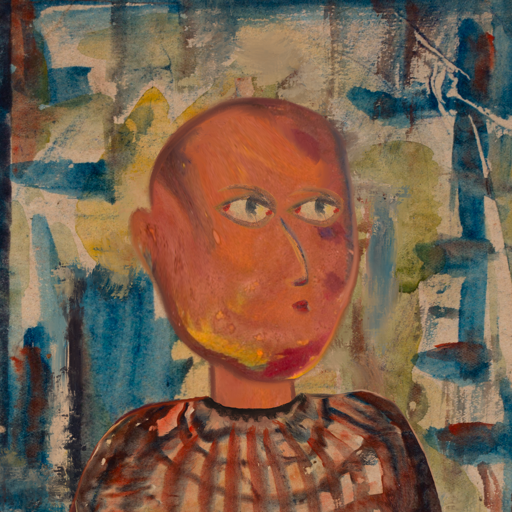
Background: Orphan, Head And Neck Side: Mother_And_Son_Son, Face Side: GypsyMother, Bust: Orphan, Hair Side: Blank, Head Accessory: Blank, Second Necklace: Blank, Necklace: Blank, Baby: Blank